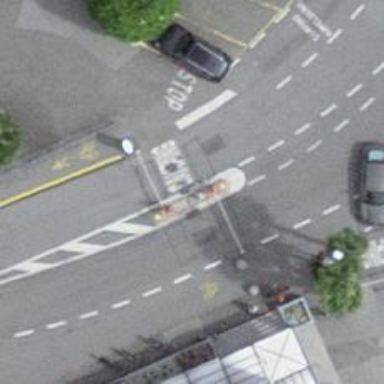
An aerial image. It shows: Lift gate barrier.